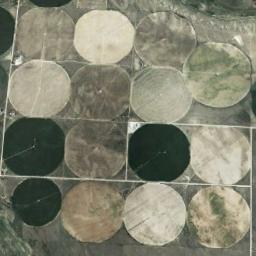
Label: circular_farmland